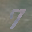
Label: 7